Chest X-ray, PA view. Patient: 58 years old, sex M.
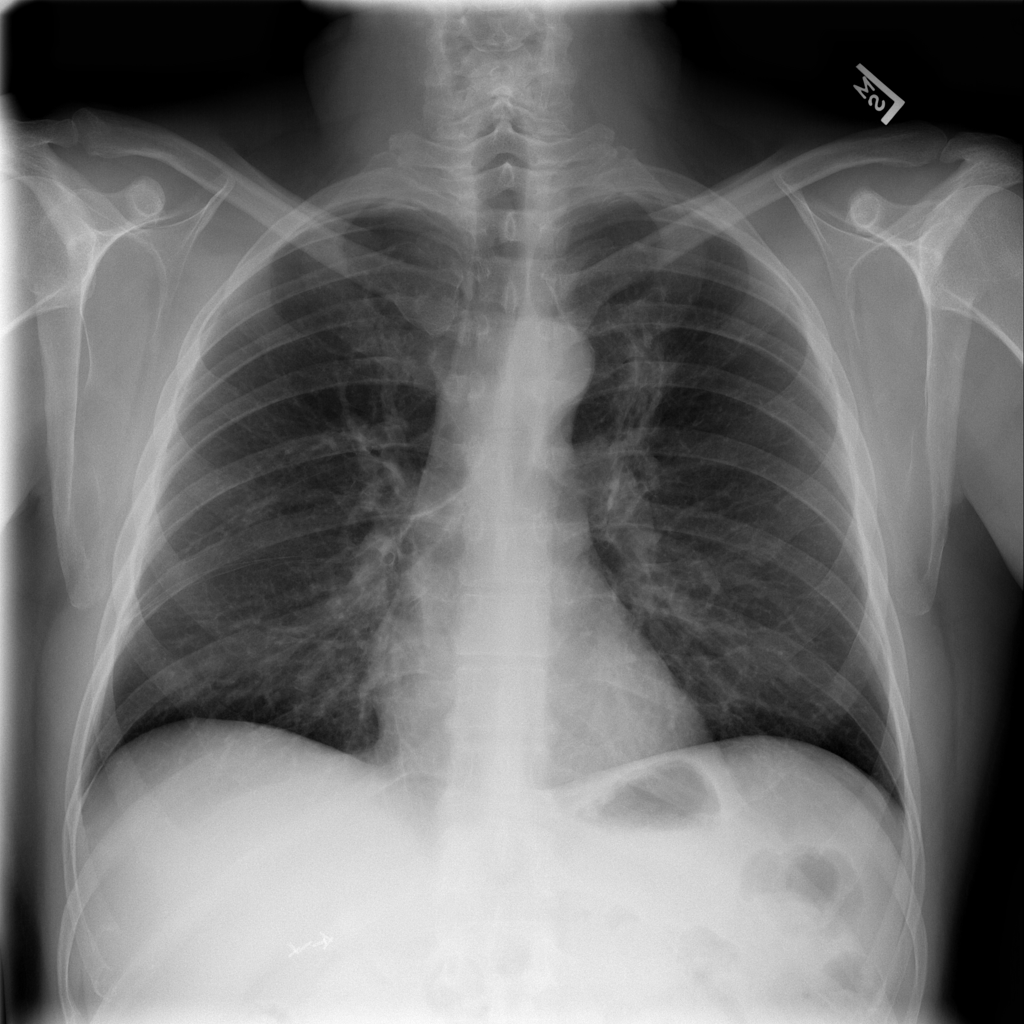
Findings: Fibrosis